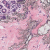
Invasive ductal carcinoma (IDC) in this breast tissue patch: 0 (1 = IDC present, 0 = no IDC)